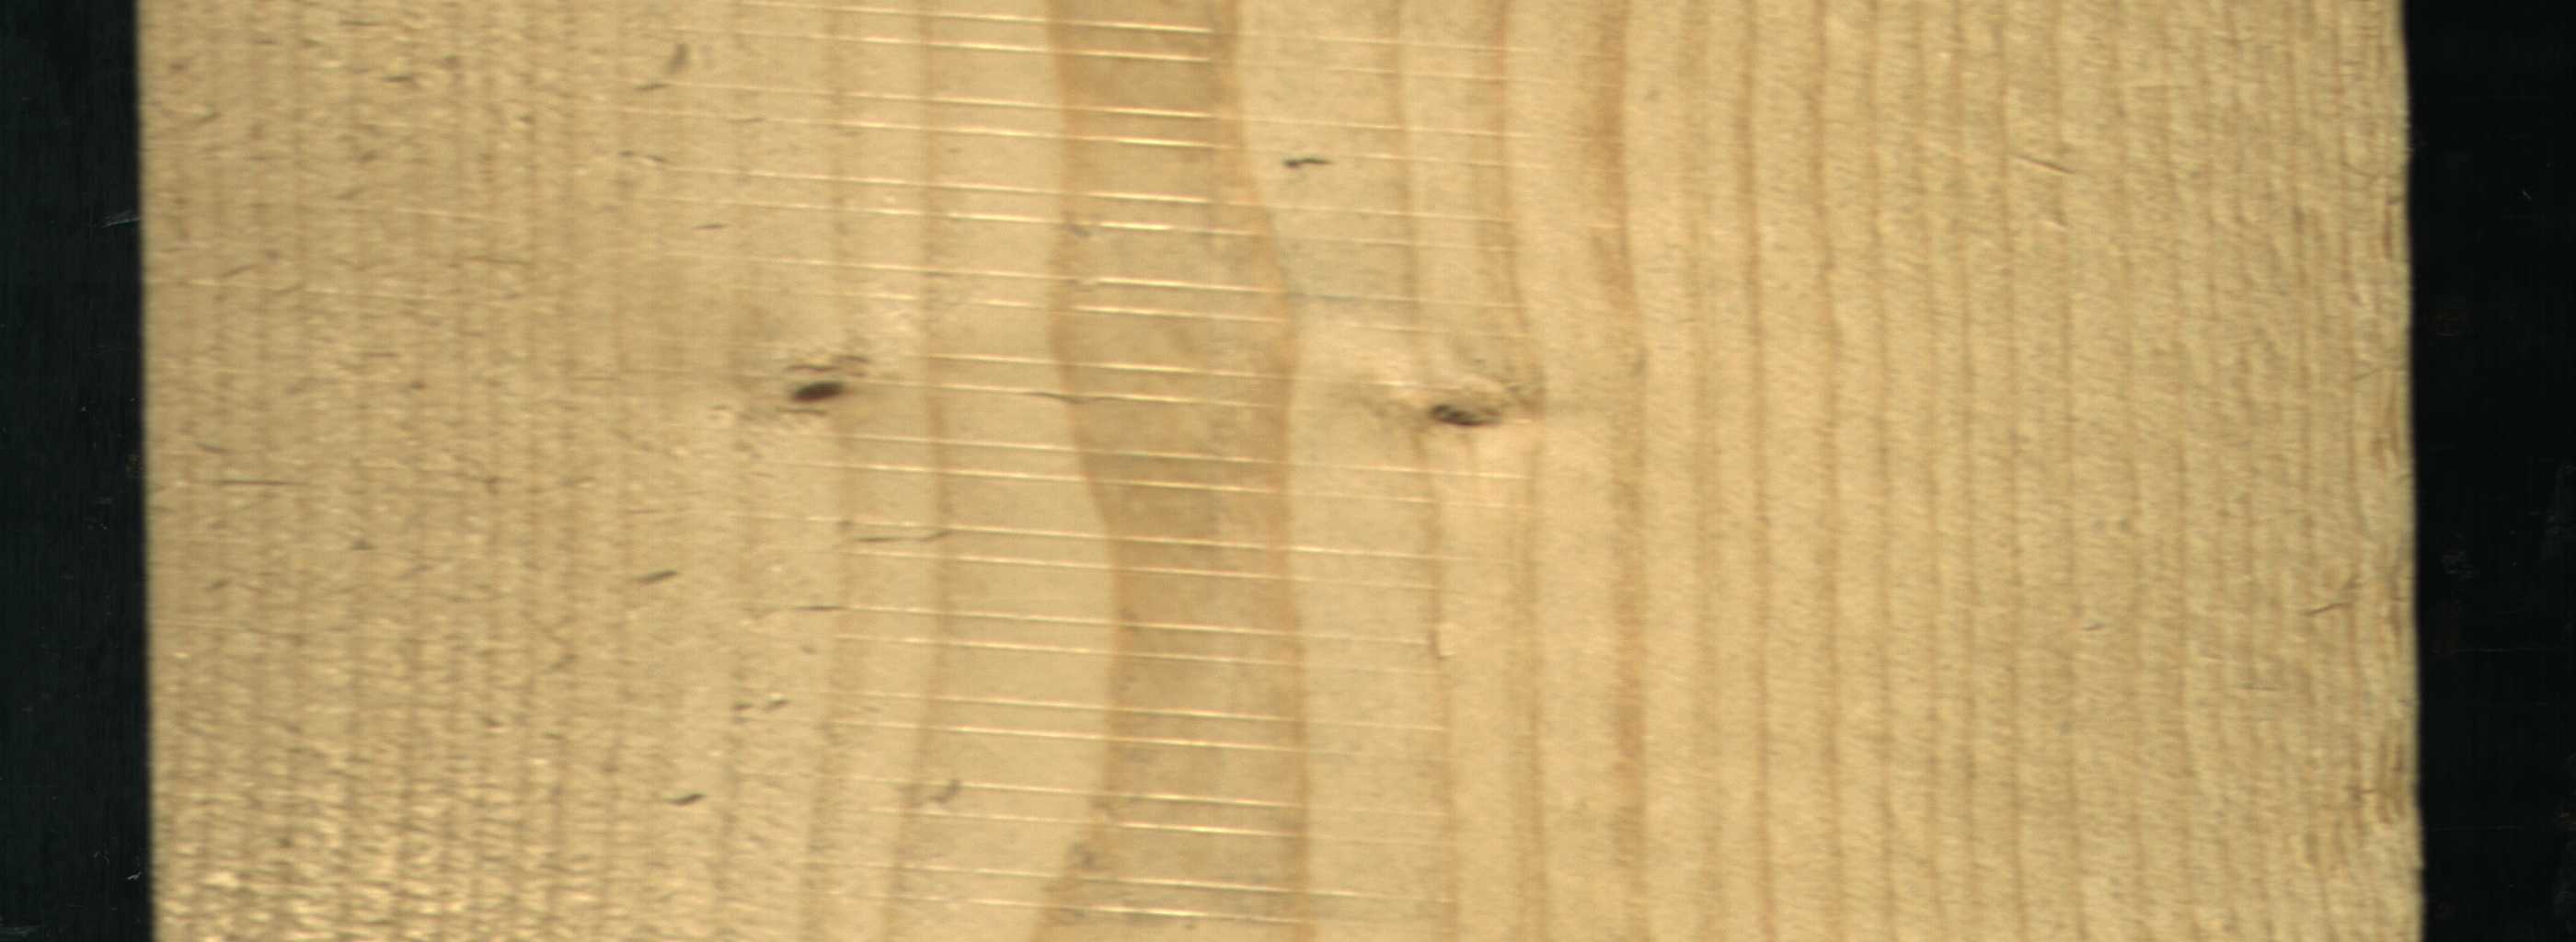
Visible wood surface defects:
Live_Knot
Live_Knot